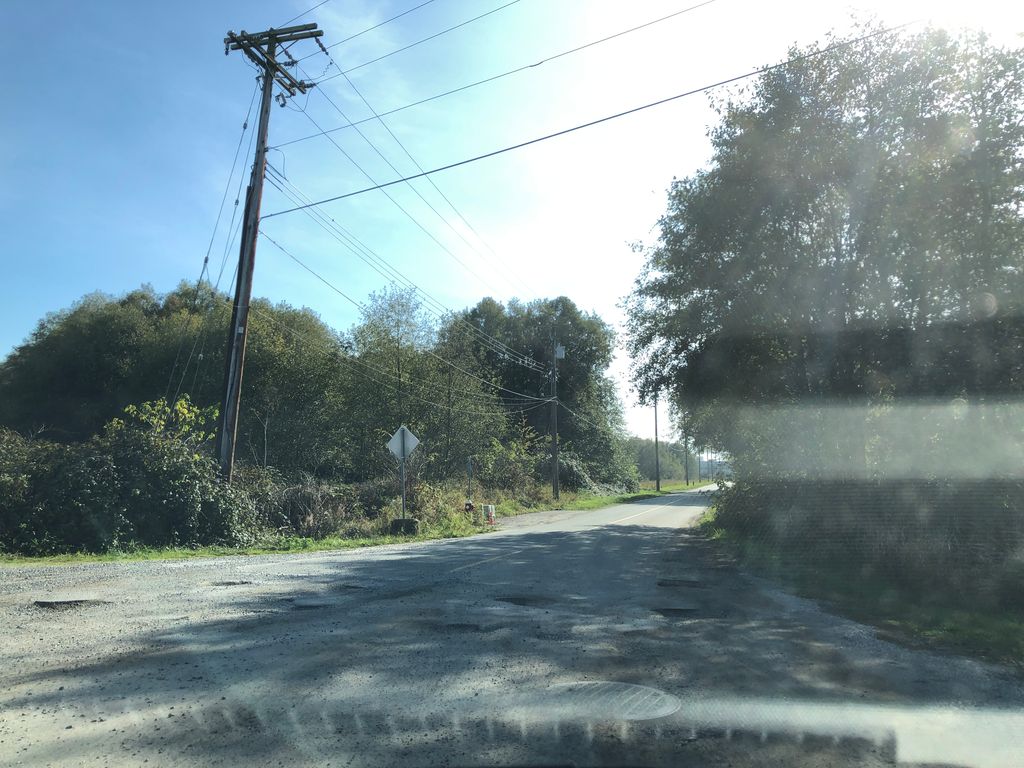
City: vancouver